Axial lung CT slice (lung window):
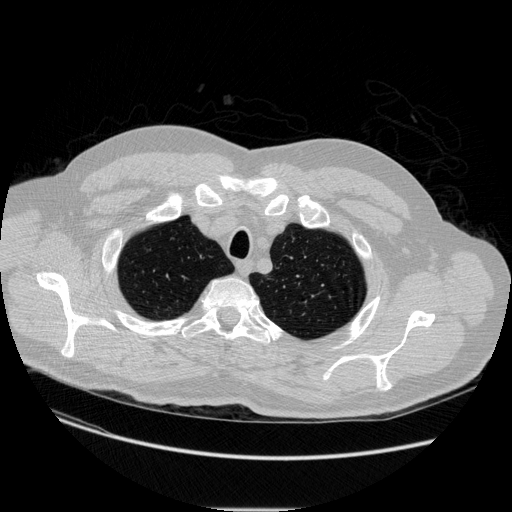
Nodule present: no